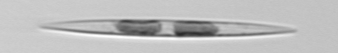
Label: pennate_Pseudo-nitzschia